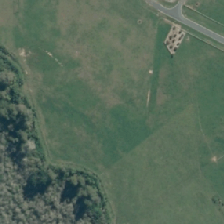
Land cover: shortrotation_cropland